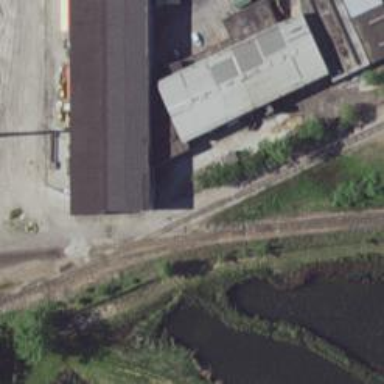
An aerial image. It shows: Railway crossing.